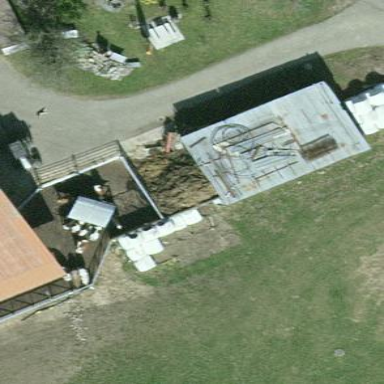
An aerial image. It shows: View of roof of building.